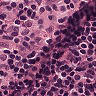
Metastatic tissue present: no